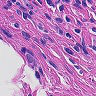
Metastatic tissue present: yes